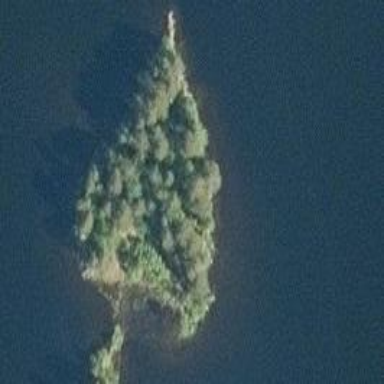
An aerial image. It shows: Island.